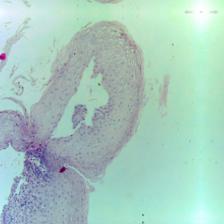
Diagnosis: Normal